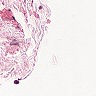
Metastatic tissue present: no